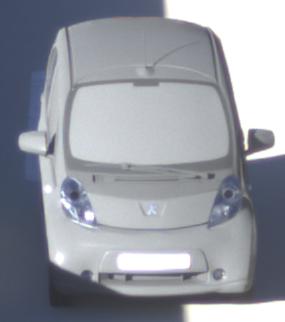
Make: Peugeot
Model: iOn
Detailed model: iOn
Model produced from: 2010/12
Model produced until: 2013/02
Doors: 5
Color: gray
Road condition: dry road
Daytime: sunrise or sunset
Contrast: medium contrast